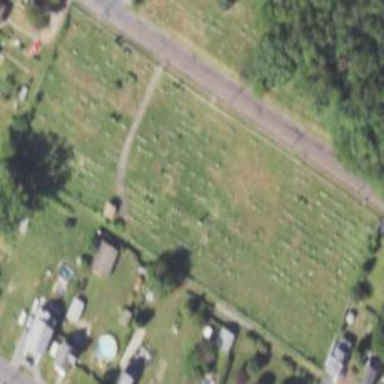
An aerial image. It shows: Cemetery.